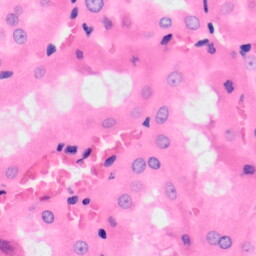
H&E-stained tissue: Kidney